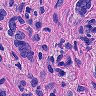
Metastatic tissue present: yes